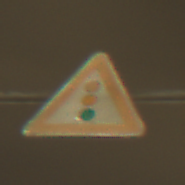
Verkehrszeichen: Lichtzeichenanlage
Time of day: Night
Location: Outdoor (Urban)
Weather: Overcast
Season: NotSpecified
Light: Artificial